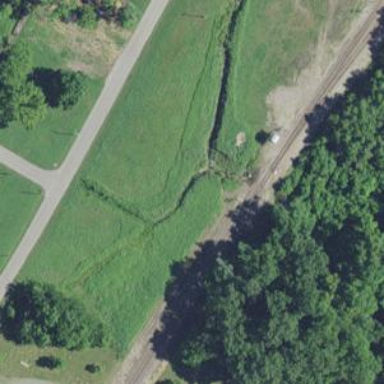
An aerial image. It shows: Railway spur junction.